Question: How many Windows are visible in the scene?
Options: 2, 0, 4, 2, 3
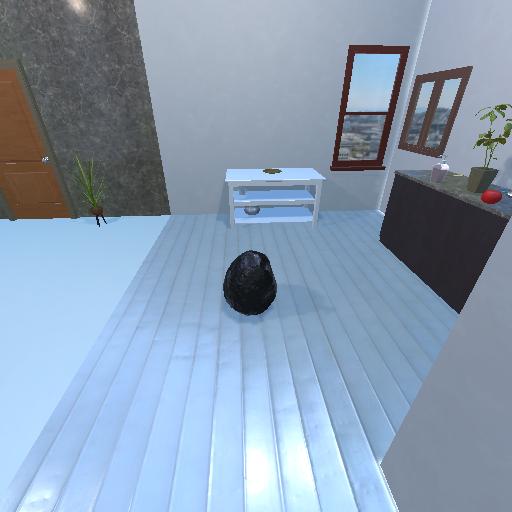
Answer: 2